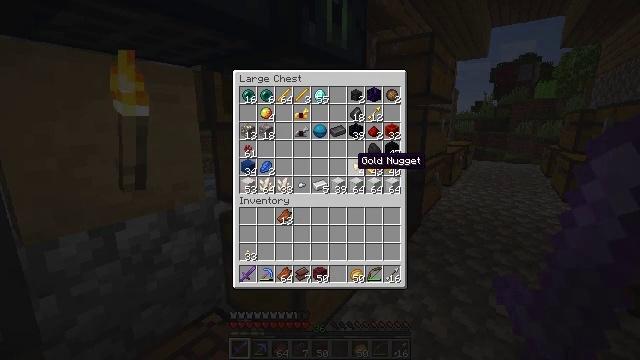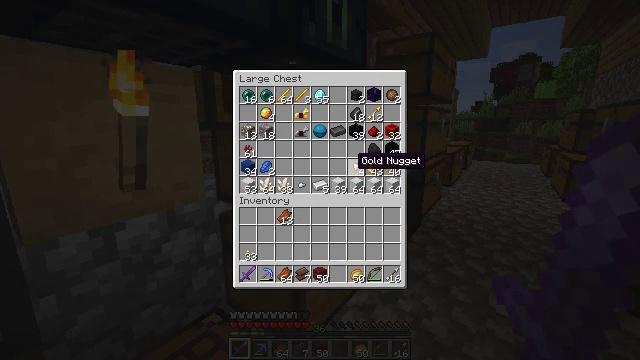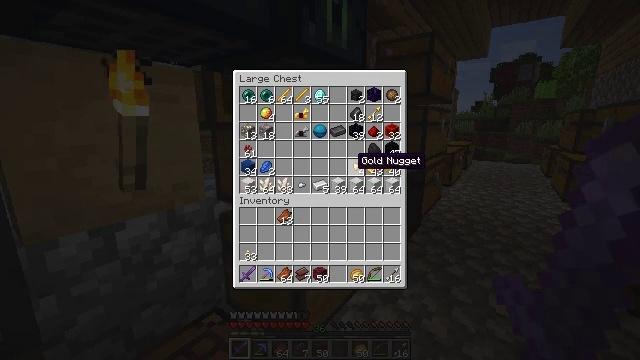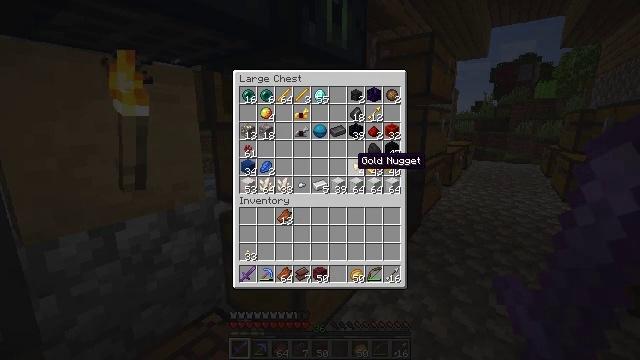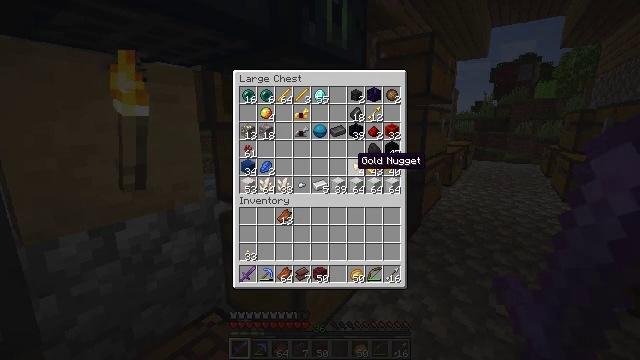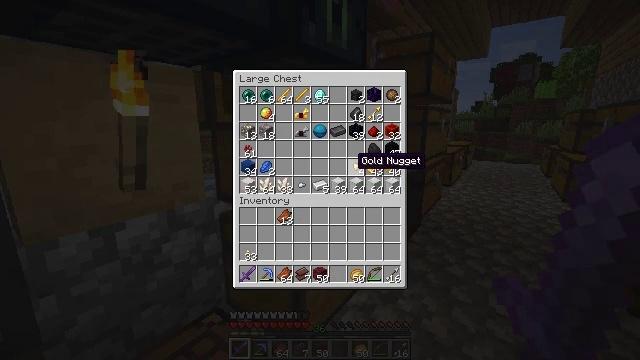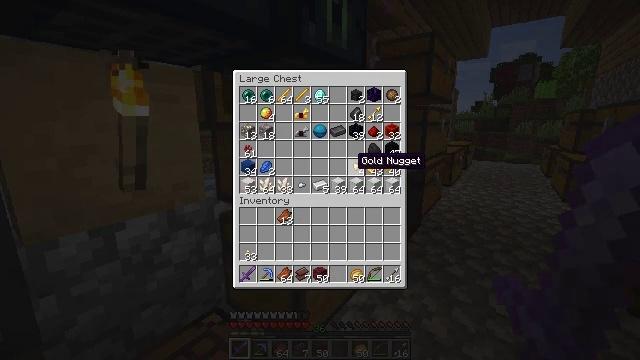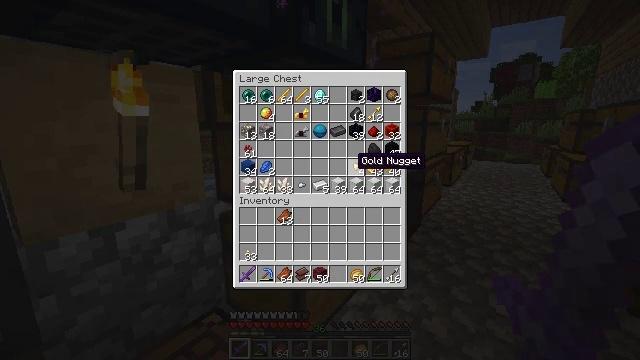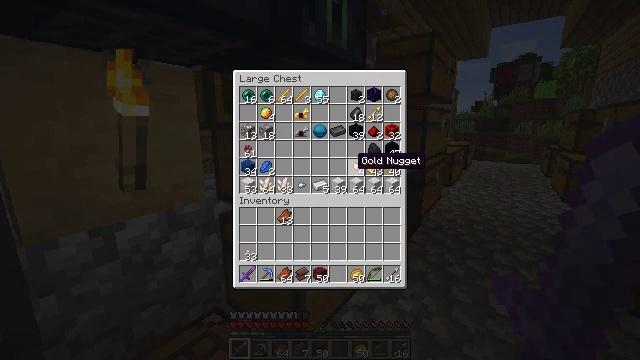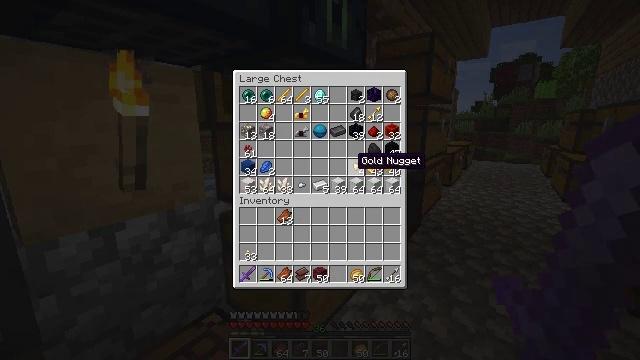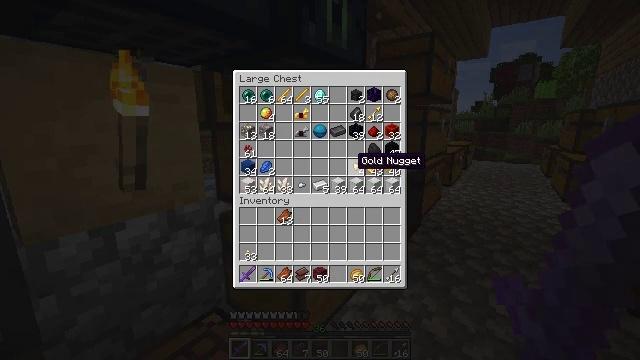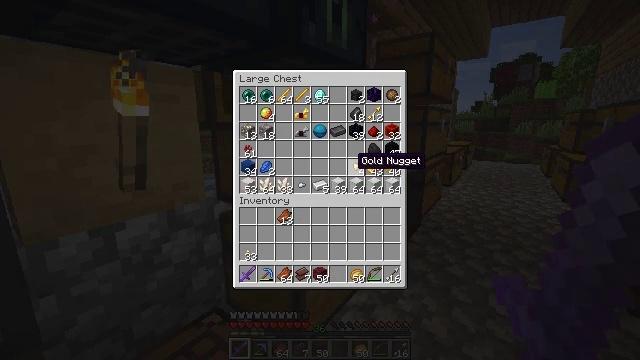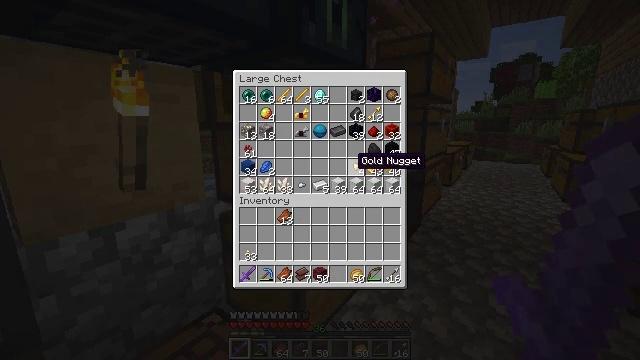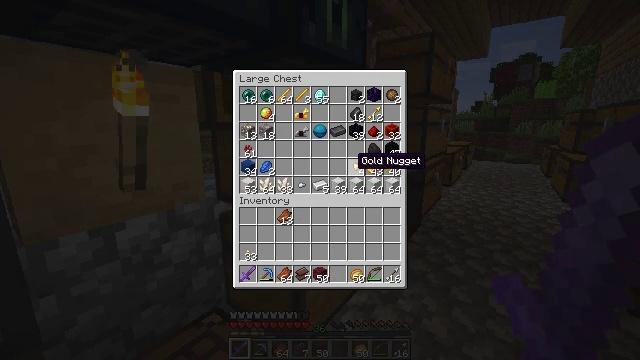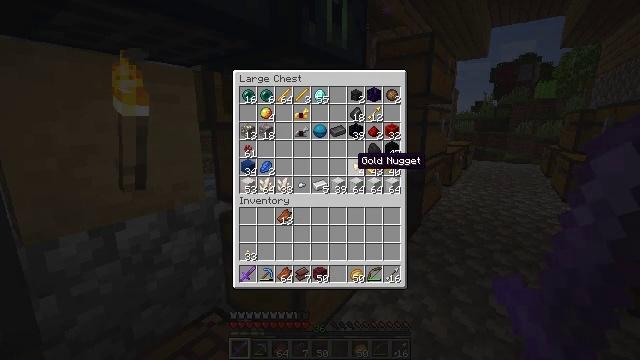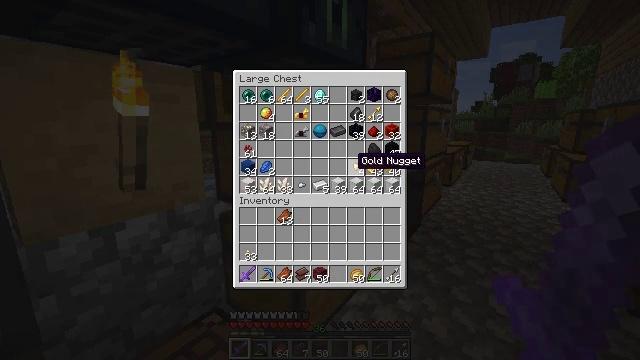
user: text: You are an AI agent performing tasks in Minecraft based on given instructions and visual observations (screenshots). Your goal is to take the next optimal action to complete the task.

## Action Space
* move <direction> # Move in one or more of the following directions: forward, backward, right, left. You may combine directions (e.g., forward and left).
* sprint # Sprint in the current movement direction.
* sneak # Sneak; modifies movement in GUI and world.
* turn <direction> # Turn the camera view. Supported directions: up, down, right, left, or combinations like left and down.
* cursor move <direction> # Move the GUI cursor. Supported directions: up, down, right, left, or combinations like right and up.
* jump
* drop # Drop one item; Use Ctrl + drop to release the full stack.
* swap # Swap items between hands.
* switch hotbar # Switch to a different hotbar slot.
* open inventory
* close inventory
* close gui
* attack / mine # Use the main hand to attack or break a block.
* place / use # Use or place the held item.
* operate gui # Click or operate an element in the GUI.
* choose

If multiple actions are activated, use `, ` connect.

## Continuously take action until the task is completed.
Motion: motion action
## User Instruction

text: Convert a diamond helmet into a netherite helmet using a smithing table.
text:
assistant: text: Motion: no_op
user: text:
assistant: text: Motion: no_op
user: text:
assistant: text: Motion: no_op
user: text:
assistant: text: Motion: no_op
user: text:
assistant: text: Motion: no_op
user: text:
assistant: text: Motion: no_op
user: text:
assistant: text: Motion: no_op
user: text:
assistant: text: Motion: no_op
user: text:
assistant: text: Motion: no_op
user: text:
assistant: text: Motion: no_op
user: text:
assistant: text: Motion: no_op
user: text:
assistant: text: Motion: no_op
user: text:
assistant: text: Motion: no_op
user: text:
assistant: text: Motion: no_op
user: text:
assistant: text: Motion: no_op
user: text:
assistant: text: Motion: no_op
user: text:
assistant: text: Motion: no_op
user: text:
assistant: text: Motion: cursor move down
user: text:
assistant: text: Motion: cursor move down
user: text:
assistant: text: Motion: cursor move down
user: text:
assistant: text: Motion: cursor move down
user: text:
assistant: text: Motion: no_op
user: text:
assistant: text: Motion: no_op
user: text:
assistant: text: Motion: no_op
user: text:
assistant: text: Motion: no_op
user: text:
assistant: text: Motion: no_op
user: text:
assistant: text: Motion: no_op
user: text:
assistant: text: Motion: no_op
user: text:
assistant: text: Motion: no_op
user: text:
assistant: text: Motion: no_op